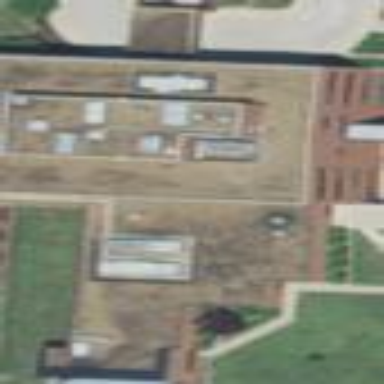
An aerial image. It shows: Hospital building.